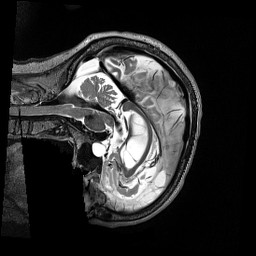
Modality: T2w
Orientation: sagittal
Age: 67
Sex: female
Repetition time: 3.2 s
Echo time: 0.563 s